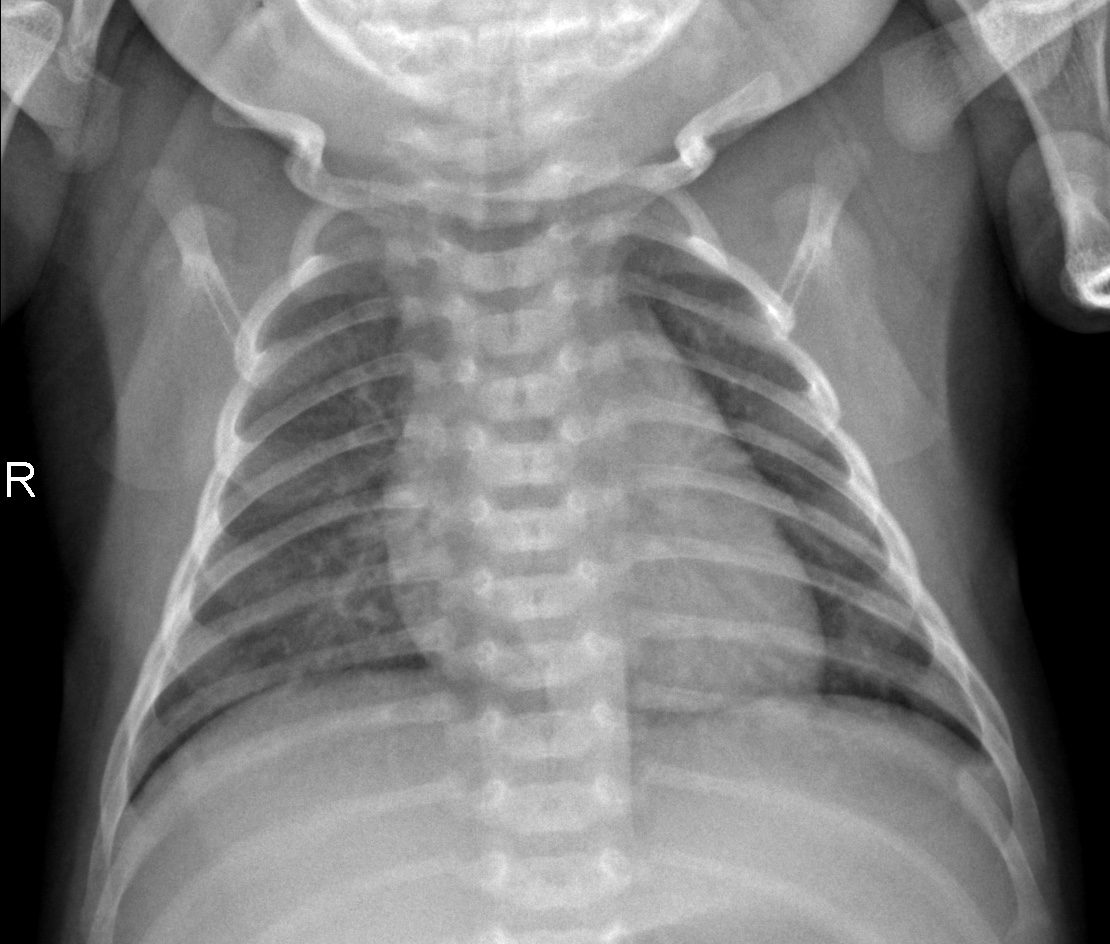
Diagnosis: NORMAL